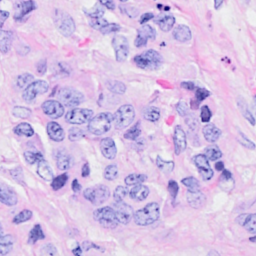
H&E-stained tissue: Breast